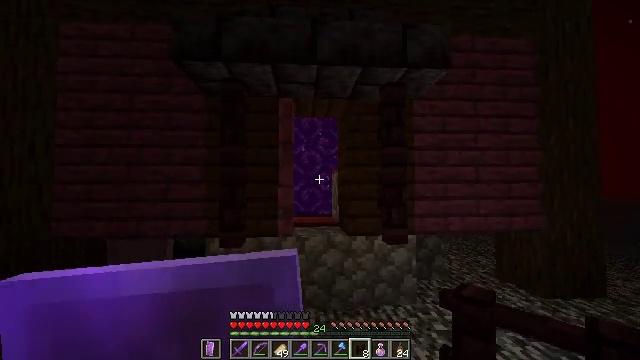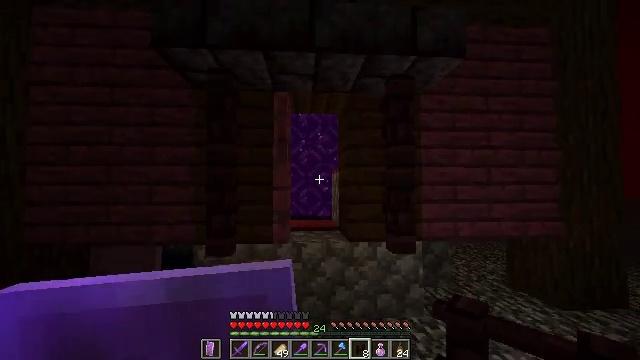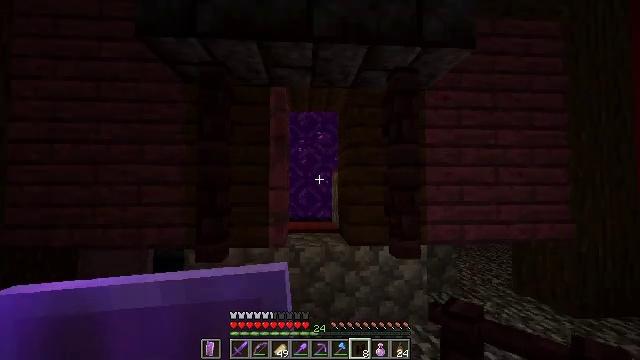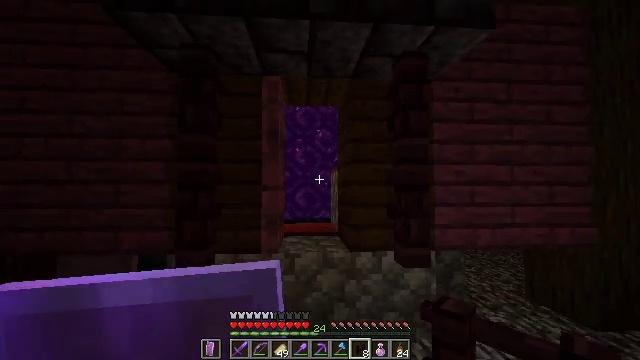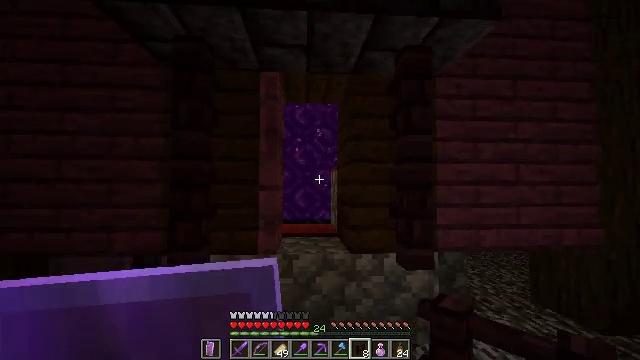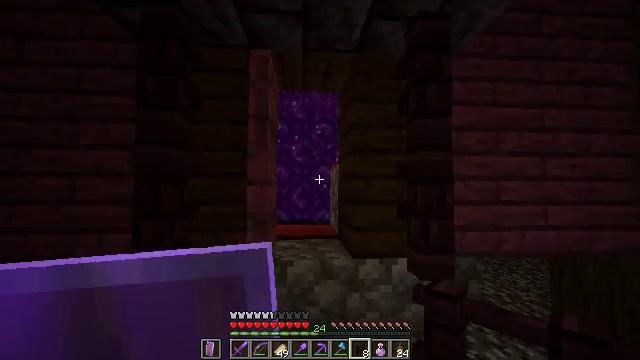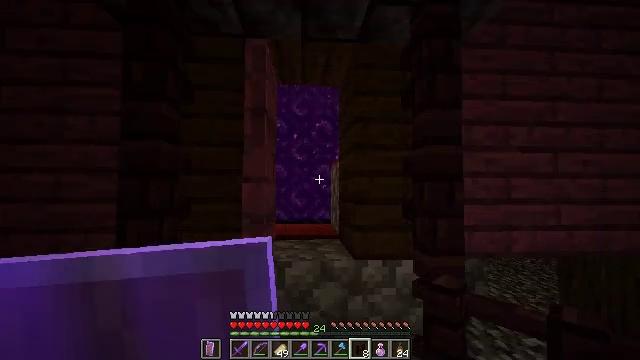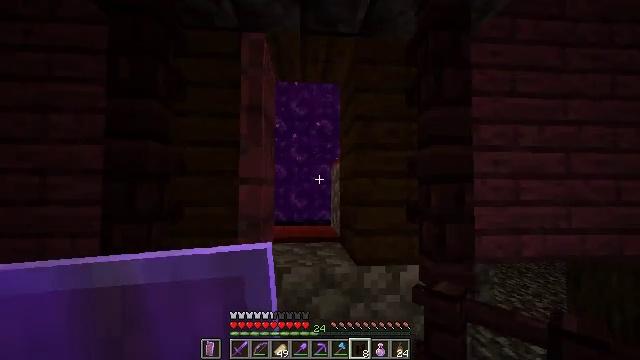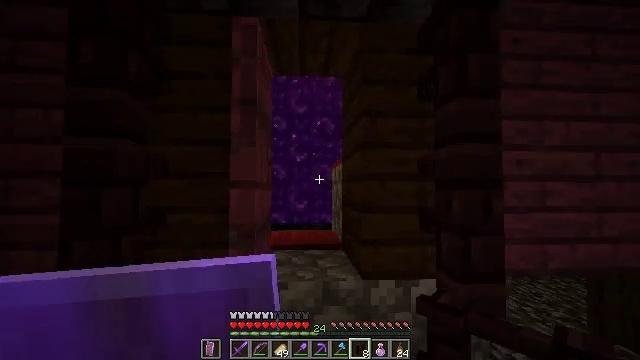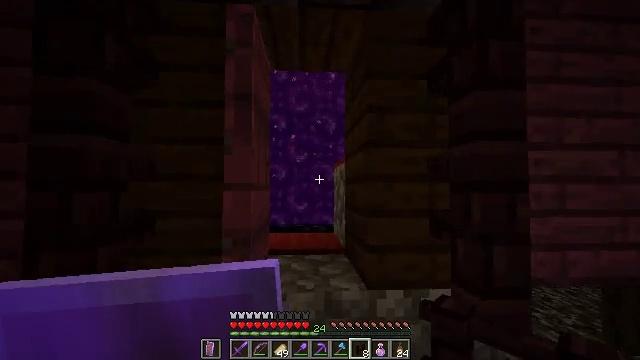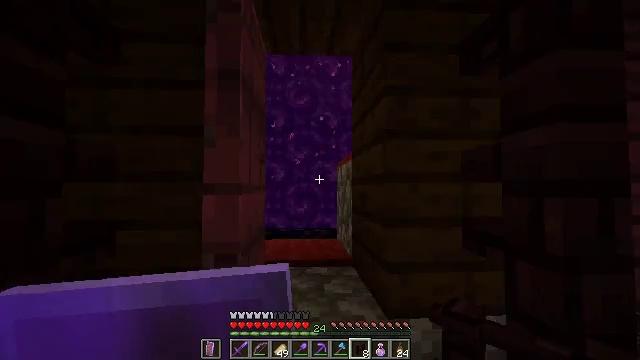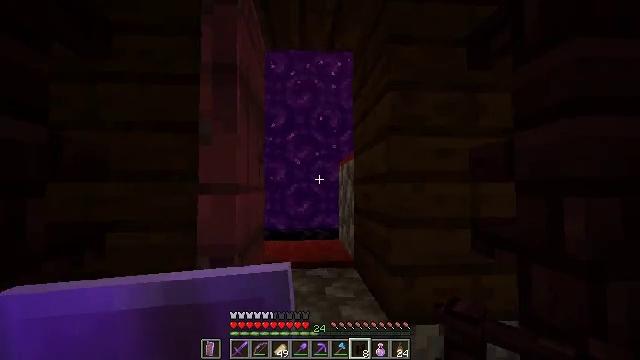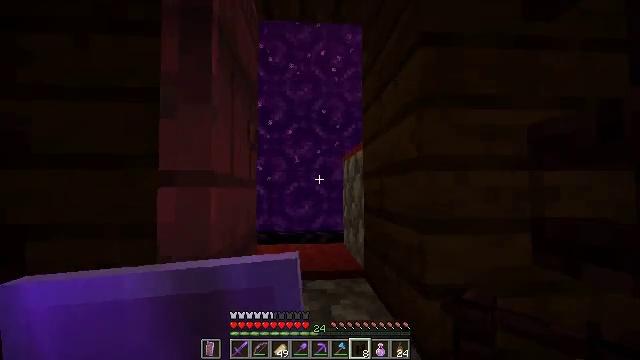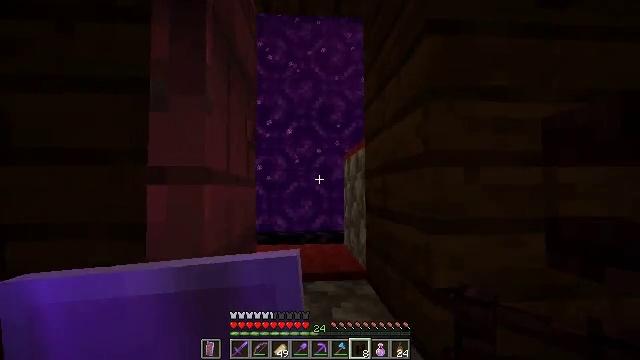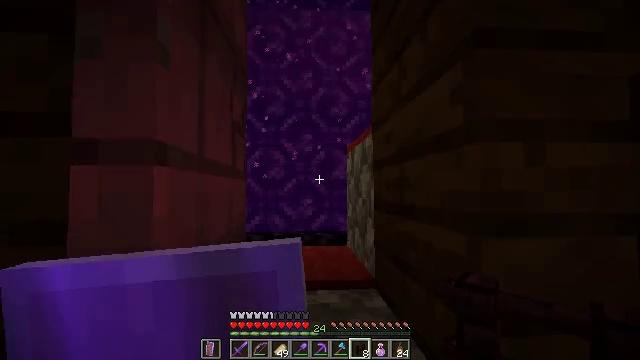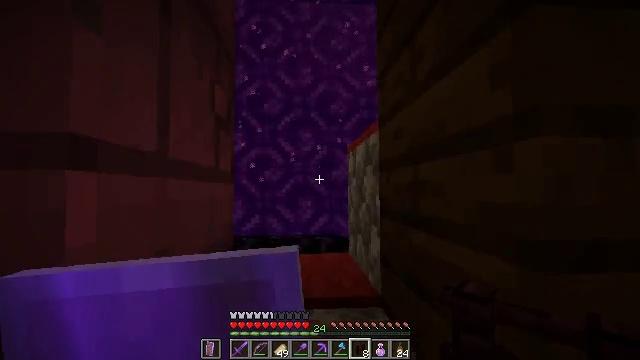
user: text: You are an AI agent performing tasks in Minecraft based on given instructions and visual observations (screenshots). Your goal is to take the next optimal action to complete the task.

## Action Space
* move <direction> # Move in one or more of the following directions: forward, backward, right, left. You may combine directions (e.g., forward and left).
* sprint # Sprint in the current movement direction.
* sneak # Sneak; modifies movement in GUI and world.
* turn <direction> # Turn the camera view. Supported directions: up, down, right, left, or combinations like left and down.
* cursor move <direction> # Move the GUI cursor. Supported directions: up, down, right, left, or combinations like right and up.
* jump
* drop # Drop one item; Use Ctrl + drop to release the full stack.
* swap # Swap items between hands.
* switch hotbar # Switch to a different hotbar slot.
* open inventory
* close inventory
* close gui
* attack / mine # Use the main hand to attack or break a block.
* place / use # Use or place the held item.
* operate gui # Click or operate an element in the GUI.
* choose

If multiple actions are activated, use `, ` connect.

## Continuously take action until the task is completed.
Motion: motion action
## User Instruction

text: Attack the crimson planks to collect them.
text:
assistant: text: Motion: move forward
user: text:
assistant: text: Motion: move forward
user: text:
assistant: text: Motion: move forward
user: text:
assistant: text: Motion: move forward
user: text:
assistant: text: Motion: move forward
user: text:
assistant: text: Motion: move forward
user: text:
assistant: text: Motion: move forward
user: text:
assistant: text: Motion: move forward
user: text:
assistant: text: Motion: move forward
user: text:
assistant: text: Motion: move forward
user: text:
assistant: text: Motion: move forward
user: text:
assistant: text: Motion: move forward
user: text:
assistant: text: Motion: move forward
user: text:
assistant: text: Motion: move forward
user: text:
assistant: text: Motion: move forward
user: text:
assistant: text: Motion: move forward, jump
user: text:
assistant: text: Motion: move forward, jump
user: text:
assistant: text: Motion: move forward, turn left and down, jump
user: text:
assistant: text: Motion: move forward, turn left and down, jump
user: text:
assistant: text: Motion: move forward, turn left and down
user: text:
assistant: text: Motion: move forward
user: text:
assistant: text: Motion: move forward
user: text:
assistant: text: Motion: move forward
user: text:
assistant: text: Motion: move forward
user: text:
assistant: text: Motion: move forward
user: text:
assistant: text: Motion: no_op
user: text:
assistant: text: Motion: no_op
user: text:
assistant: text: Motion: no_op
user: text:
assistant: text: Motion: no_op
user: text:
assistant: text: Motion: no_op